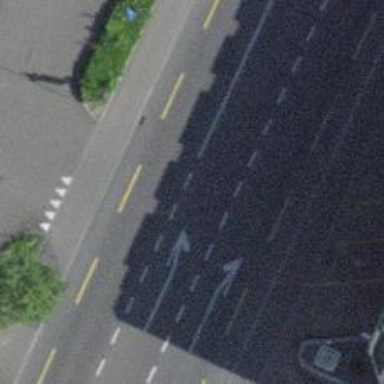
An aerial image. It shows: Residential road with cycling lane.